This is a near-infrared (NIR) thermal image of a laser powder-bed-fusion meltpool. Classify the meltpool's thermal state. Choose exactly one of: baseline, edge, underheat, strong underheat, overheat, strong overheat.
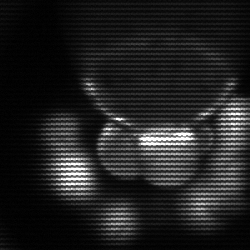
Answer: edge